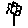
Label: flower